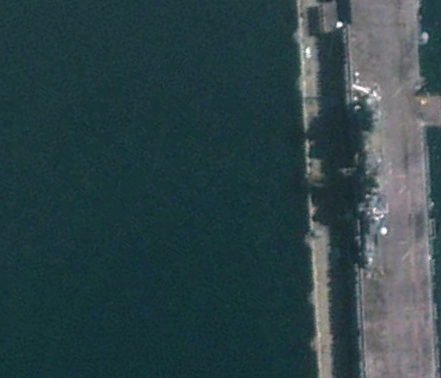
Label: assault